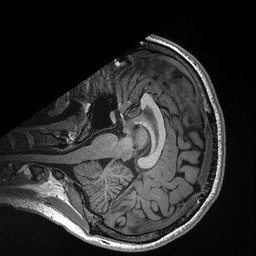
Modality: T1w
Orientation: axial
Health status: healthy
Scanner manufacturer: siemens
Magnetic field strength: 3 T
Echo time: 0.00298 s